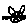
Label: cat